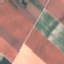
Label: AnnualCrop